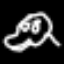
Label: frog